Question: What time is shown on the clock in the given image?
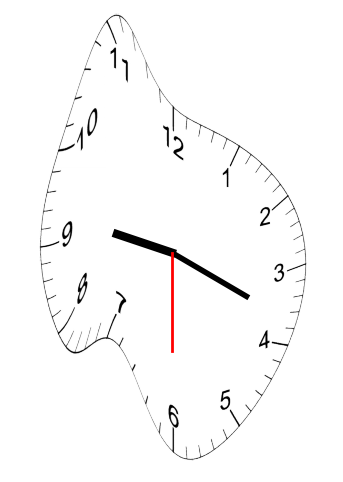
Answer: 09:18:30